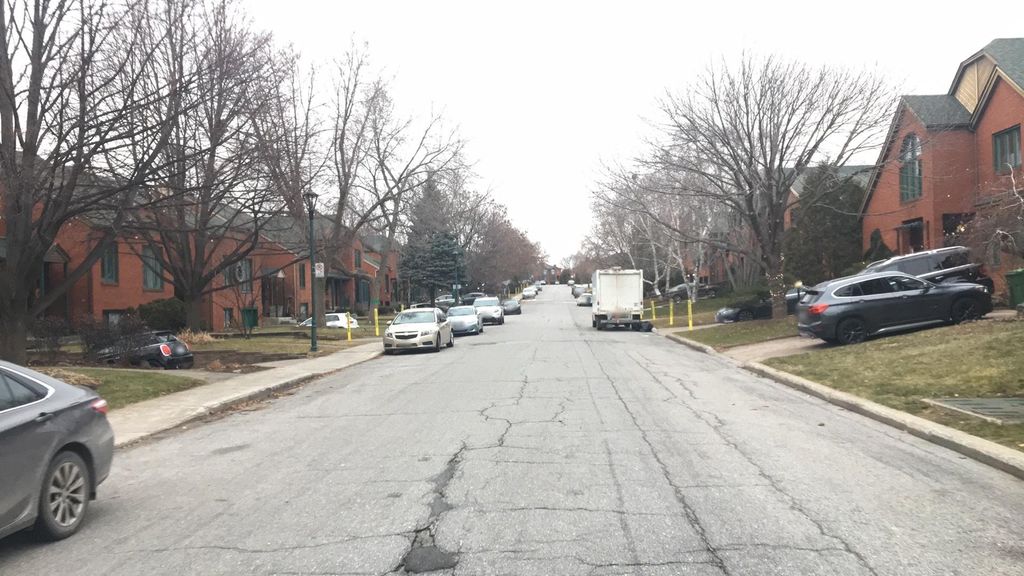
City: montreal